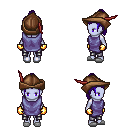
a pixel art fantasy rpg character, female body template, dark elf, purple skin, chain tabard jacket, metal pants, blue long topknot hairstyle, leather cap, gold gloves, white slippers, four views (front, back, left, right), 2x2 character sprite sheet, small pixel art, hard edges, no anti-aliasing